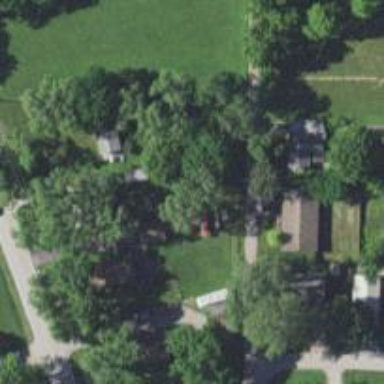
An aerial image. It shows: Driveway.